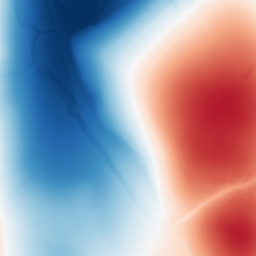
Category: trend_removal
Decomposition family: polynomial
Decomposition parameters: degree: 3
Upsampling method: edge_directed
Upsampling parameters: scale: 4
Upsampling scale: 4